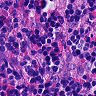
Metastatic tissue present: no